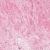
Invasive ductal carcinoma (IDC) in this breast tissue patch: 0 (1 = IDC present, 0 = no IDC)